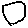
Label: circle